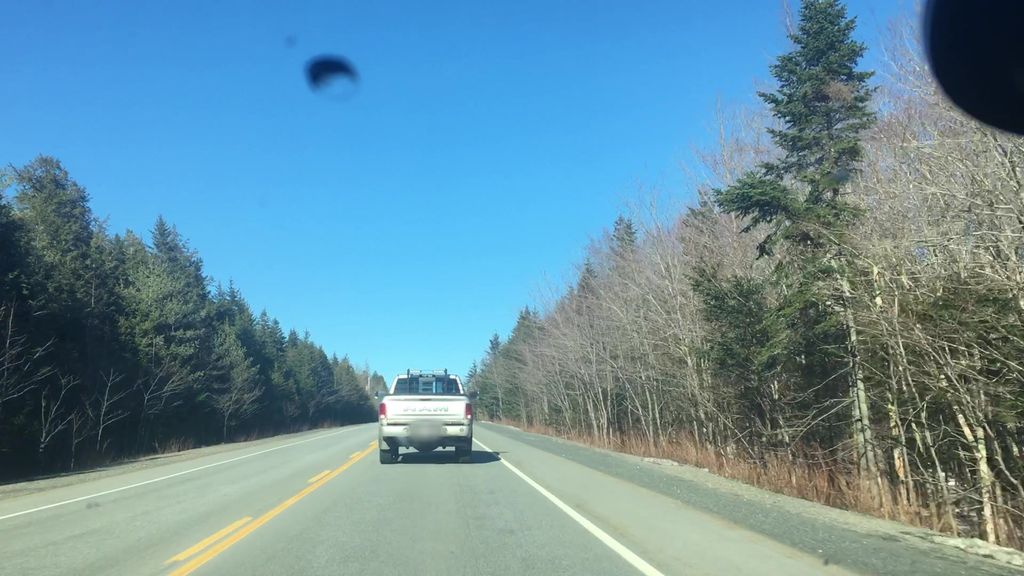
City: halifax